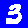
Digit: 3